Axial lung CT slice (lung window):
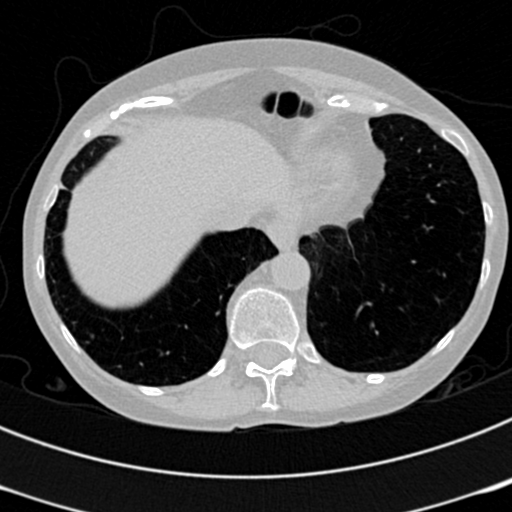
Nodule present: no